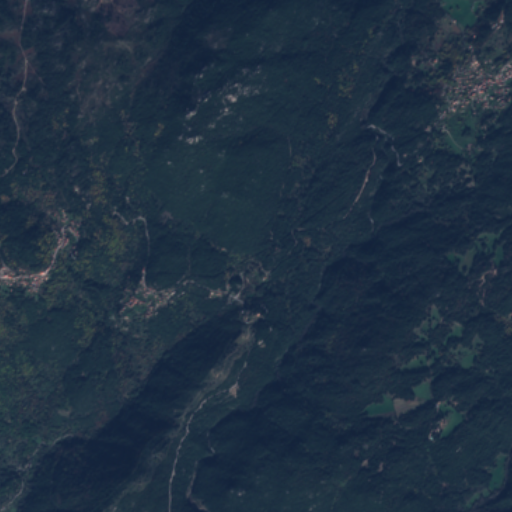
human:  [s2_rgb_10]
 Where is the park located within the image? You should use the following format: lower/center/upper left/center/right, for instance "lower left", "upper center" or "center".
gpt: The park is located in the center of the image.
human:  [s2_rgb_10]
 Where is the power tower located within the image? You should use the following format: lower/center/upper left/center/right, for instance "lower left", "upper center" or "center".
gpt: There is no power tower in the image.